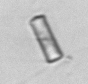
Label: Chaetoceros